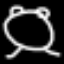
Label: clock